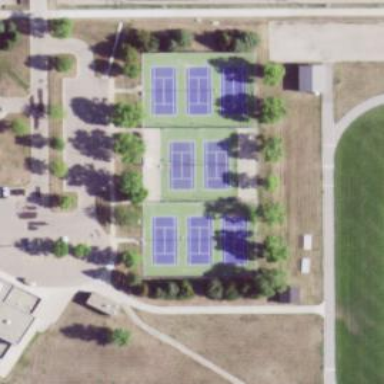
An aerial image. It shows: Tennis court on pitch.